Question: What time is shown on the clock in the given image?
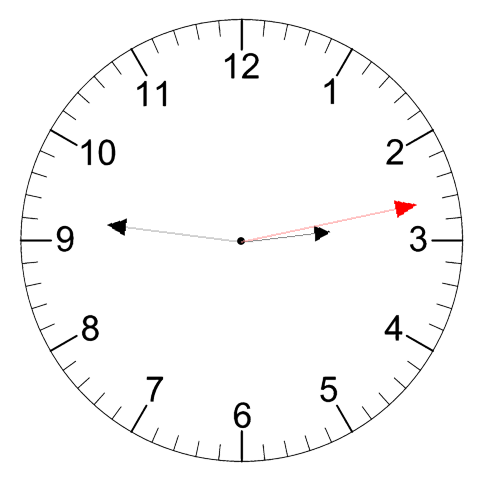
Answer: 02:46:13